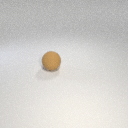
large brown rubber sphere